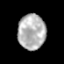
Tissue: prostate
Cell type: T cells
Senescence score: 0.354
Nuclear area (px): 956
Mean DAPI intensity: 178.965